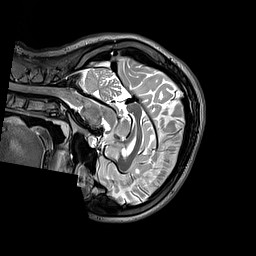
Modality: T2w
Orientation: sagittal
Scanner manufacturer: siemens
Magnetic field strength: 3 T
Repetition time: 3.2 s
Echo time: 0.406 s